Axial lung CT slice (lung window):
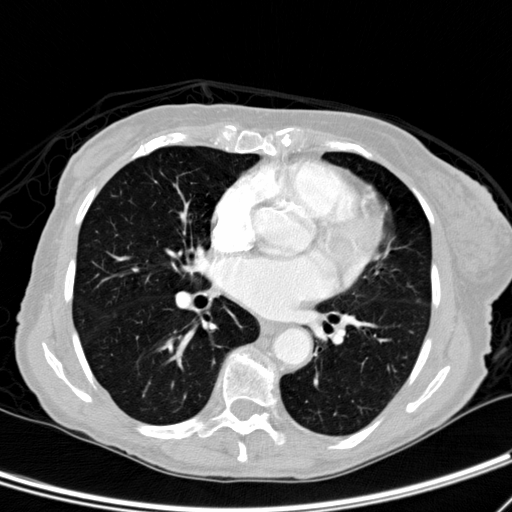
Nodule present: no